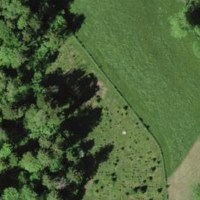
EUNIS habitat code: 25
Species observed at this site:
Angelica sylvestris